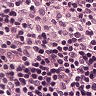
Metastatic tissue present: no